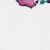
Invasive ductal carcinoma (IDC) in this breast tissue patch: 0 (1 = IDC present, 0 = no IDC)